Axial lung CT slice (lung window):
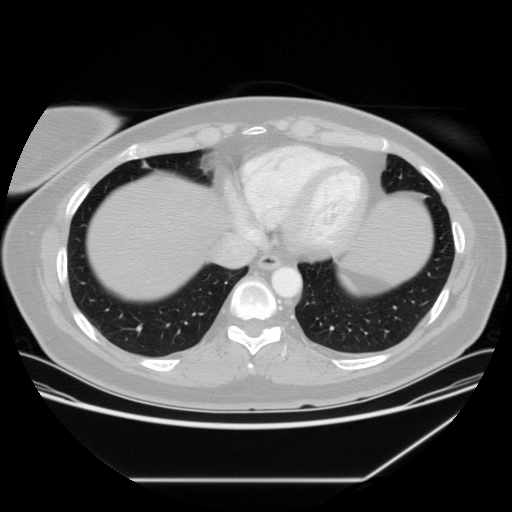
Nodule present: no